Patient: sex F, age 59
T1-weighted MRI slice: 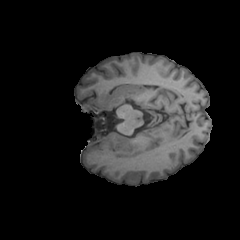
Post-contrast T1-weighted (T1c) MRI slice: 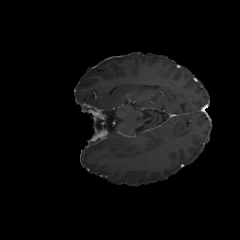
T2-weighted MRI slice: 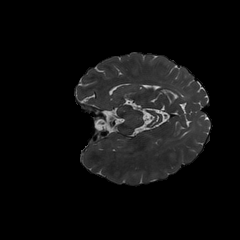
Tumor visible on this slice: no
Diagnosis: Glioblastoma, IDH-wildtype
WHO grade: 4